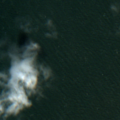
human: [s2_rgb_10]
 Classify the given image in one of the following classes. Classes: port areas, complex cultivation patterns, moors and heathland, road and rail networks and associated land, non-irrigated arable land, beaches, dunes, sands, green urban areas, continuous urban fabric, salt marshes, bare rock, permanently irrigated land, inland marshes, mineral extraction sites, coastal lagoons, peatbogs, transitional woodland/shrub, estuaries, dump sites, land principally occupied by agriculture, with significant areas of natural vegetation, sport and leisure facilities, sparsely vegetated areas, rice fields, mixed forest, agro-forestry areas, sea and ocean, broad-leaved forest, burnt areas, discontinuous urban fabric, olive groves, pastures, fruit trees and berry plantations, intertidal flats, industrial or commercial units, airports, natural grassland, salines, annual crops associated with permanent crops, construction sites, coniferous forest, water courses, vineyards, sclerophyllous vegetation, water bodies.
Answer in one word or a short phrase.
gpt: sea and ocean